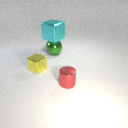
large green metal sphere behind small red metal cylinder